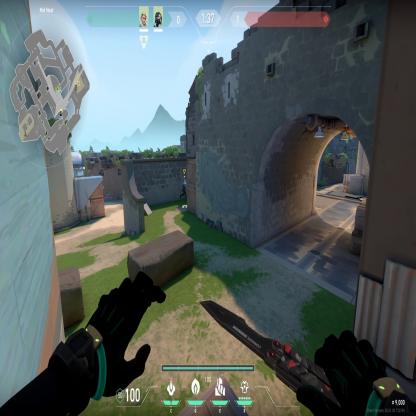
Label: teammate